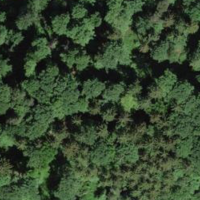
EUNIS habitat code: 41
Species observed at this site:
Fagus sylvatica